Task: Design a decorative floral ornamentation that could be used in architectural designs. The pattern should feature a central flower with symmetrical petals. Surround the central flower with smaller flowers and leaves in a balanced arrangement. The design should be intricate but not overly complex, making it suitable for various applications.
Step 1280:
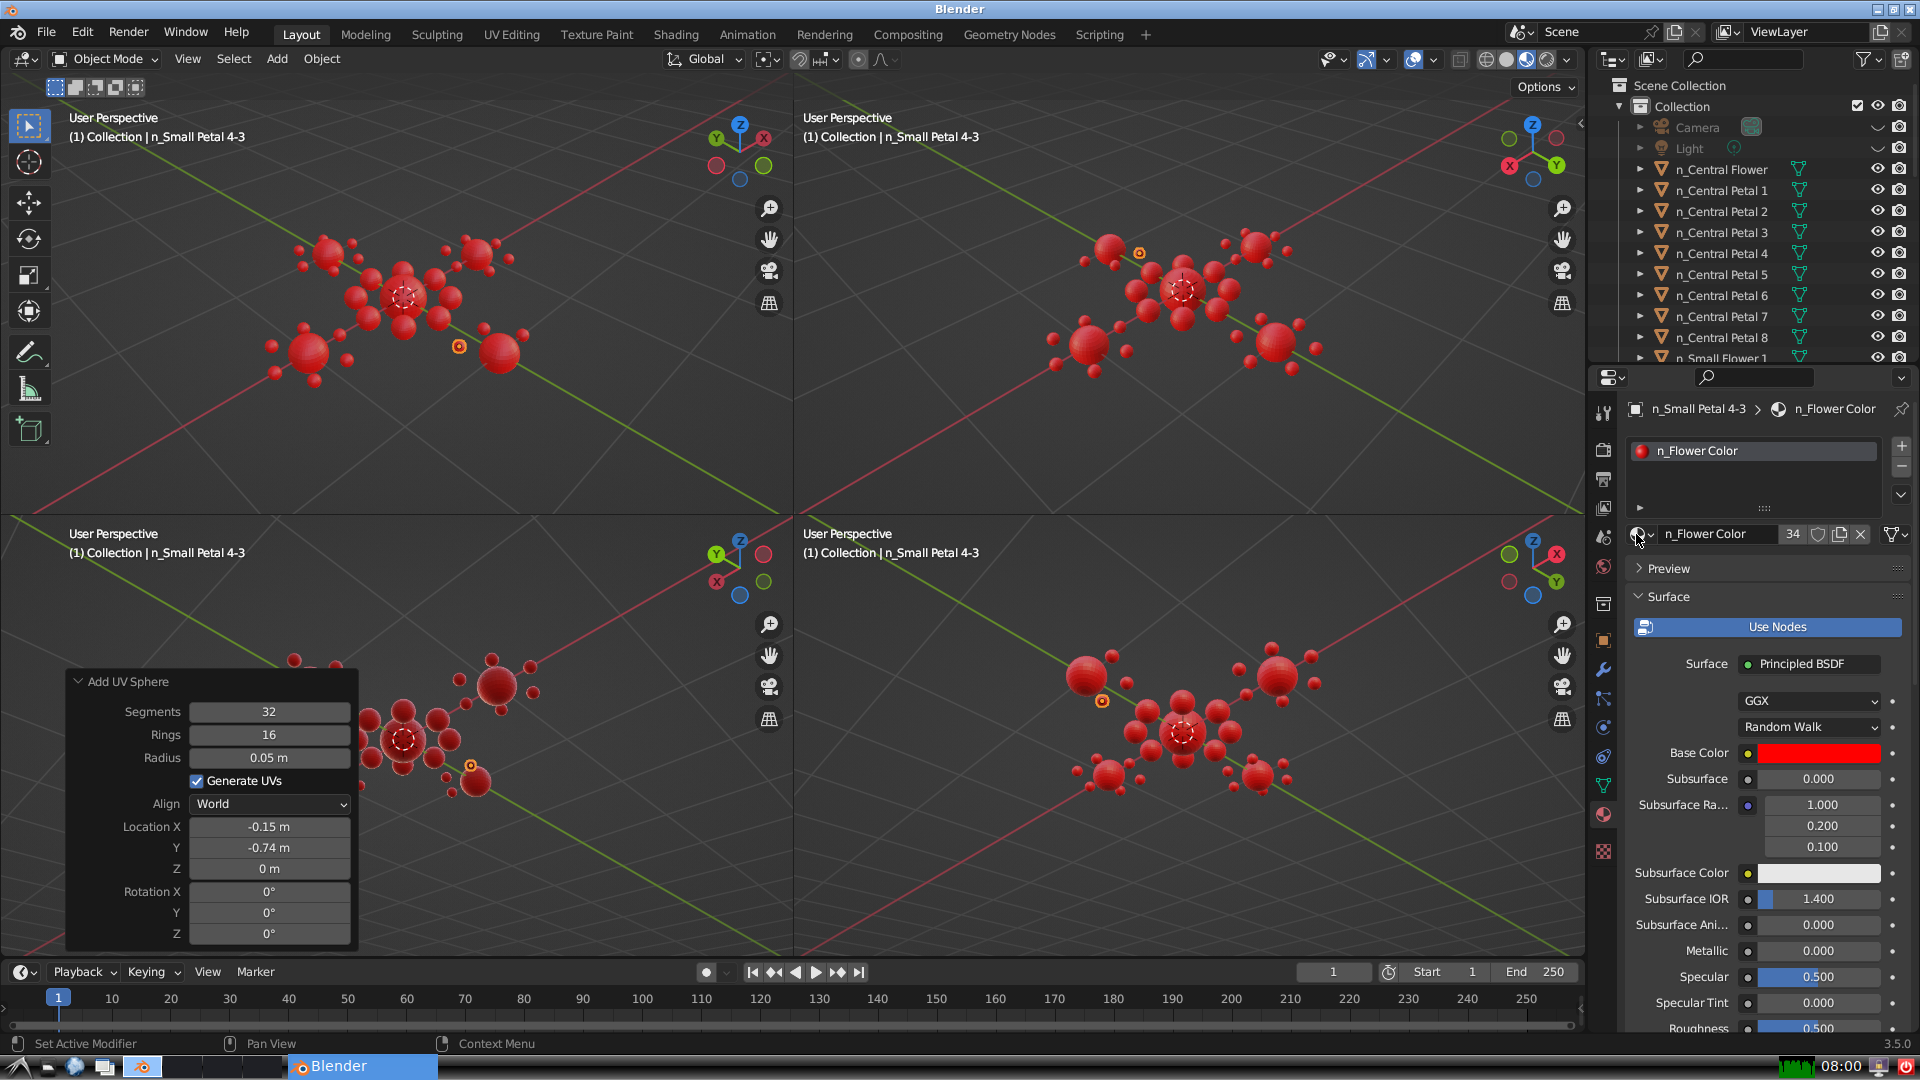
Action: {"mouse_move": [278, 58]}